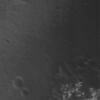
Label: not_dusty